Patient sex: F
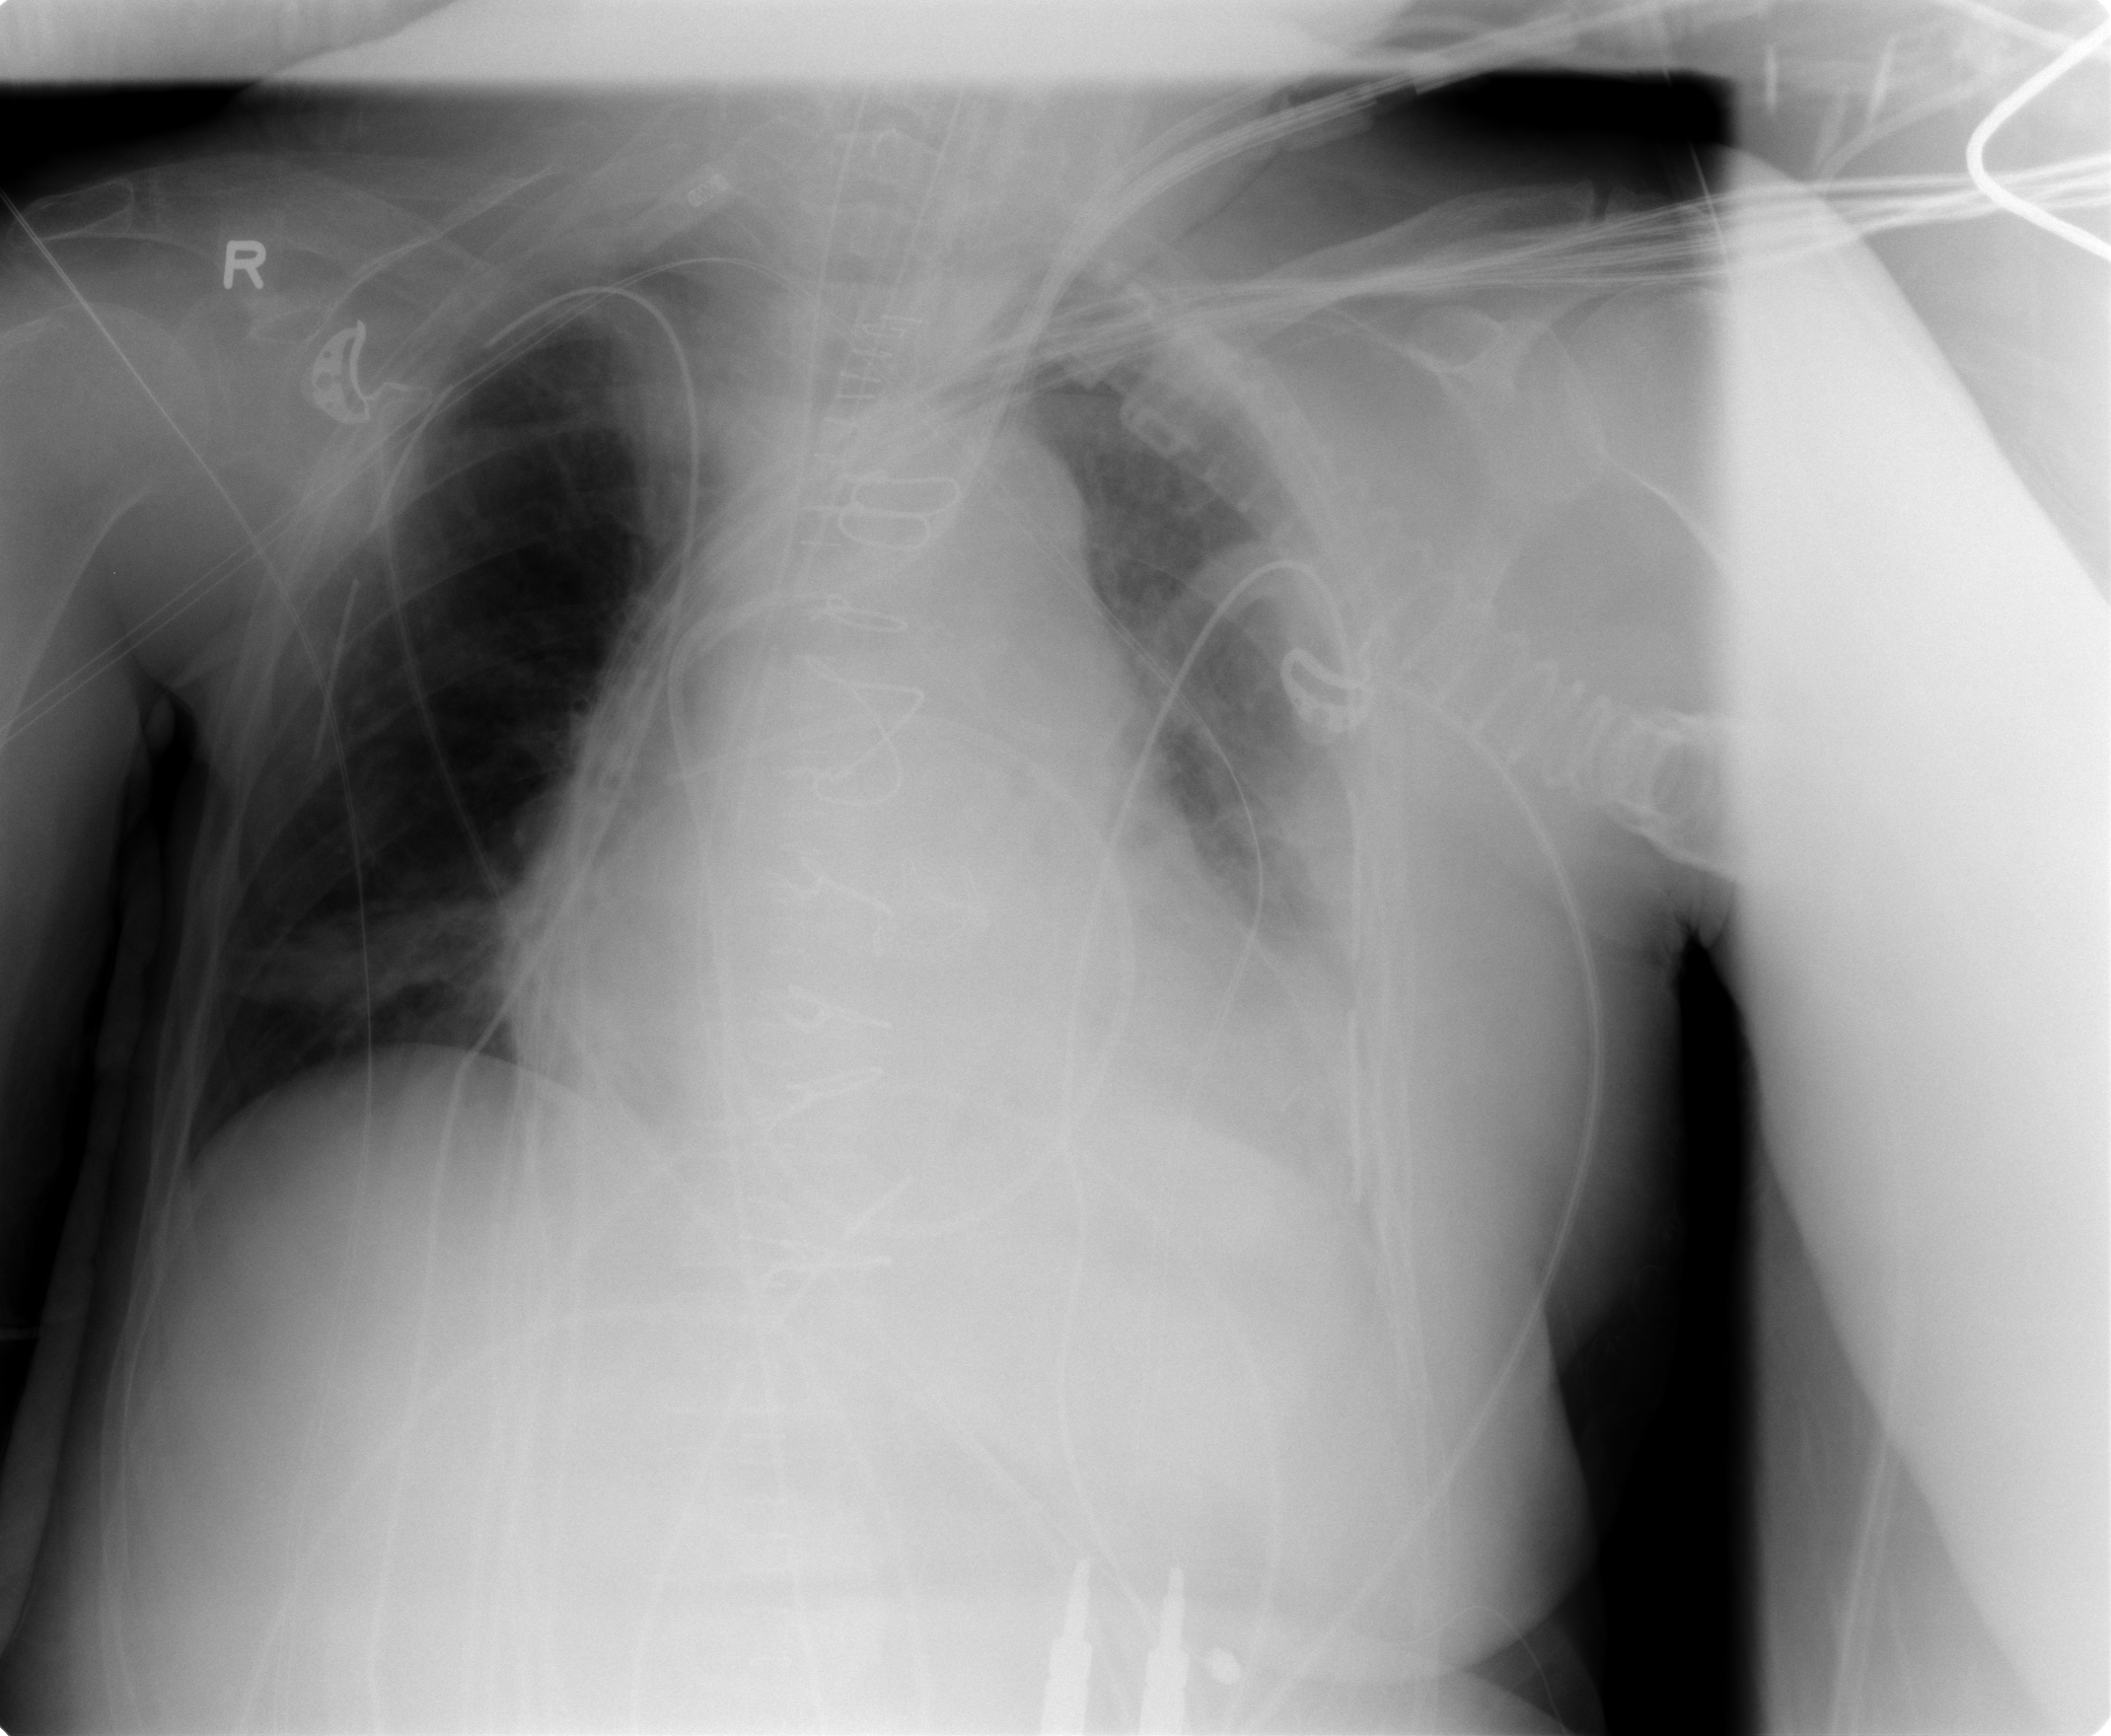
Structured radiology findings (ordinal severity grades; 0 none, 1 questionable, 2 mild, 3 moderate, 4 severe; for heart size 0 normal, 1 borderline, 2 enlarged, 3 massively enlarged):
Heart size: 2
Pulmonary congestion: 0
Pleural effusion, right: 0
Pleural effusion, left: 2
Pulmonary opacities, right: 0
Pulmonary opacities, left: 1
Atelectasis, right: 1
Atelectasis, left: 2